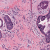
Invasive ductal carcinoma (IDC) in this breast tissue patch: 0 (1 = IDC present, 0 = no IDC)